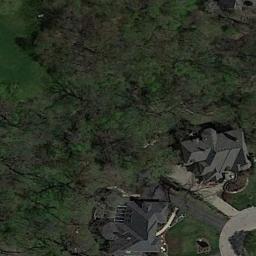
Label: residential